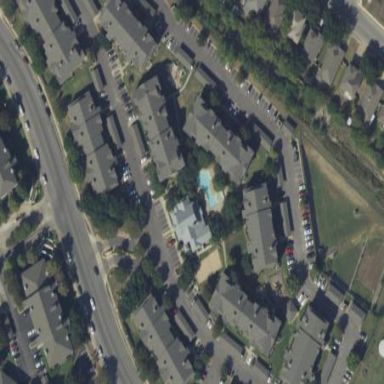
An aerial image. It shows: Residential area with apartments.